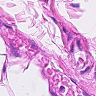
Metastatic tissue present: no